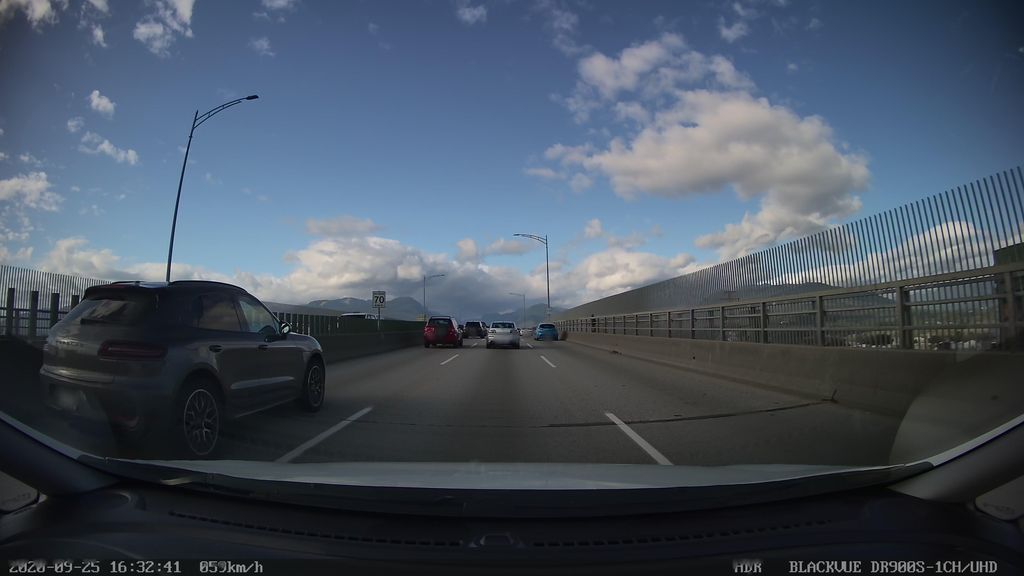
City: vancouver